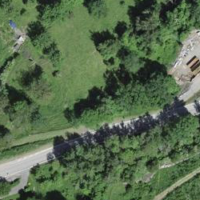
EUNIS habitat code: 43
Species observed at this site:
Hirundo rustica